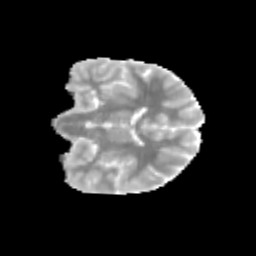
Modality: MD
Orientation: coronal
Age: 12
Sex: male
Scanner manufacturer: siemens
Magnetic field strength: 3 T
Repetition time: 3.8 s
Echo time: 0.07 s